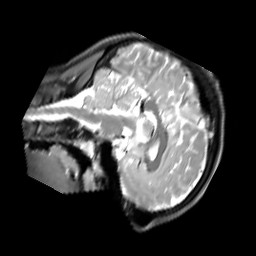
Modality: PDw
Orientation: sagittal
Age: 21
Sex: male
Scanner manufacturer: siemens
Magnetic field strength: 3 T
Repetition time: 11.88 s
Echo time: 0.014 s